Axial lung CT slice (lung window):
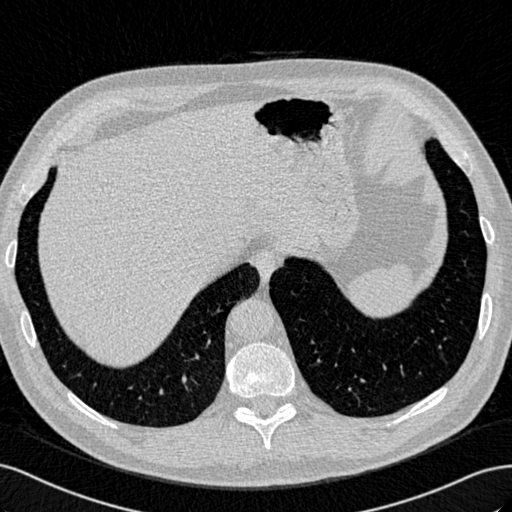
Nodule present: no